Question: can someone please identify what type of view this is, as i want to implement it. but have just moved over to ipad from iphone and have no idea
Thanks

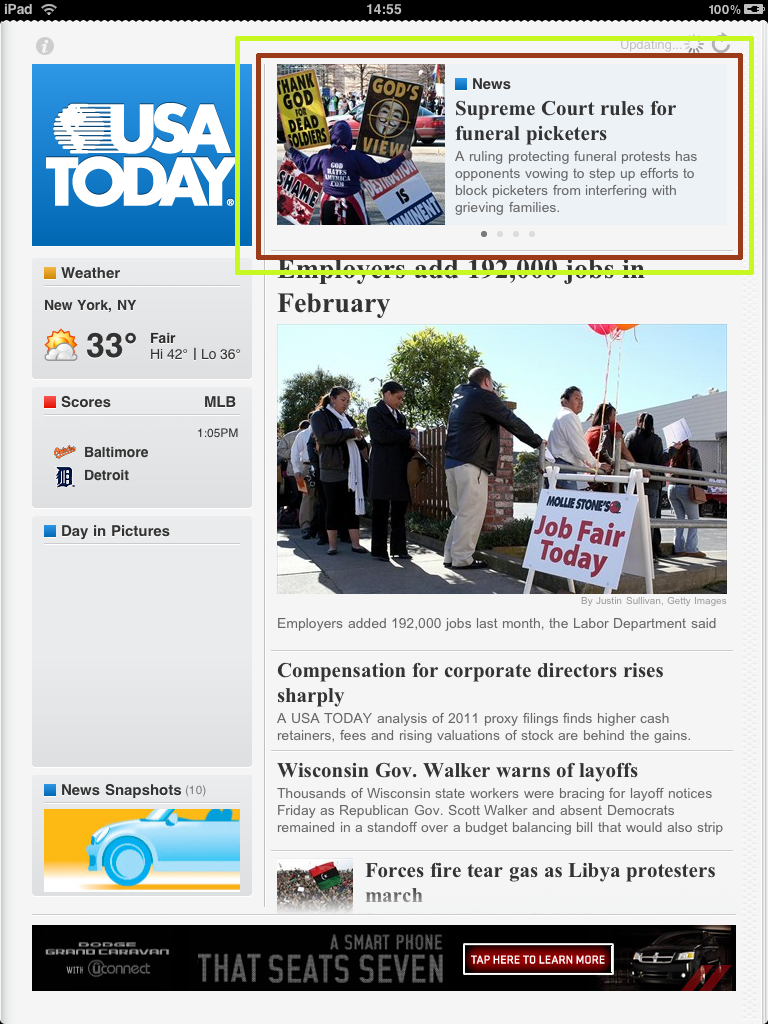
Answer: It could be a UIScrollView in <URL> with custom subviews.
But only the developer of this views knows for sure.